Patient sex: M
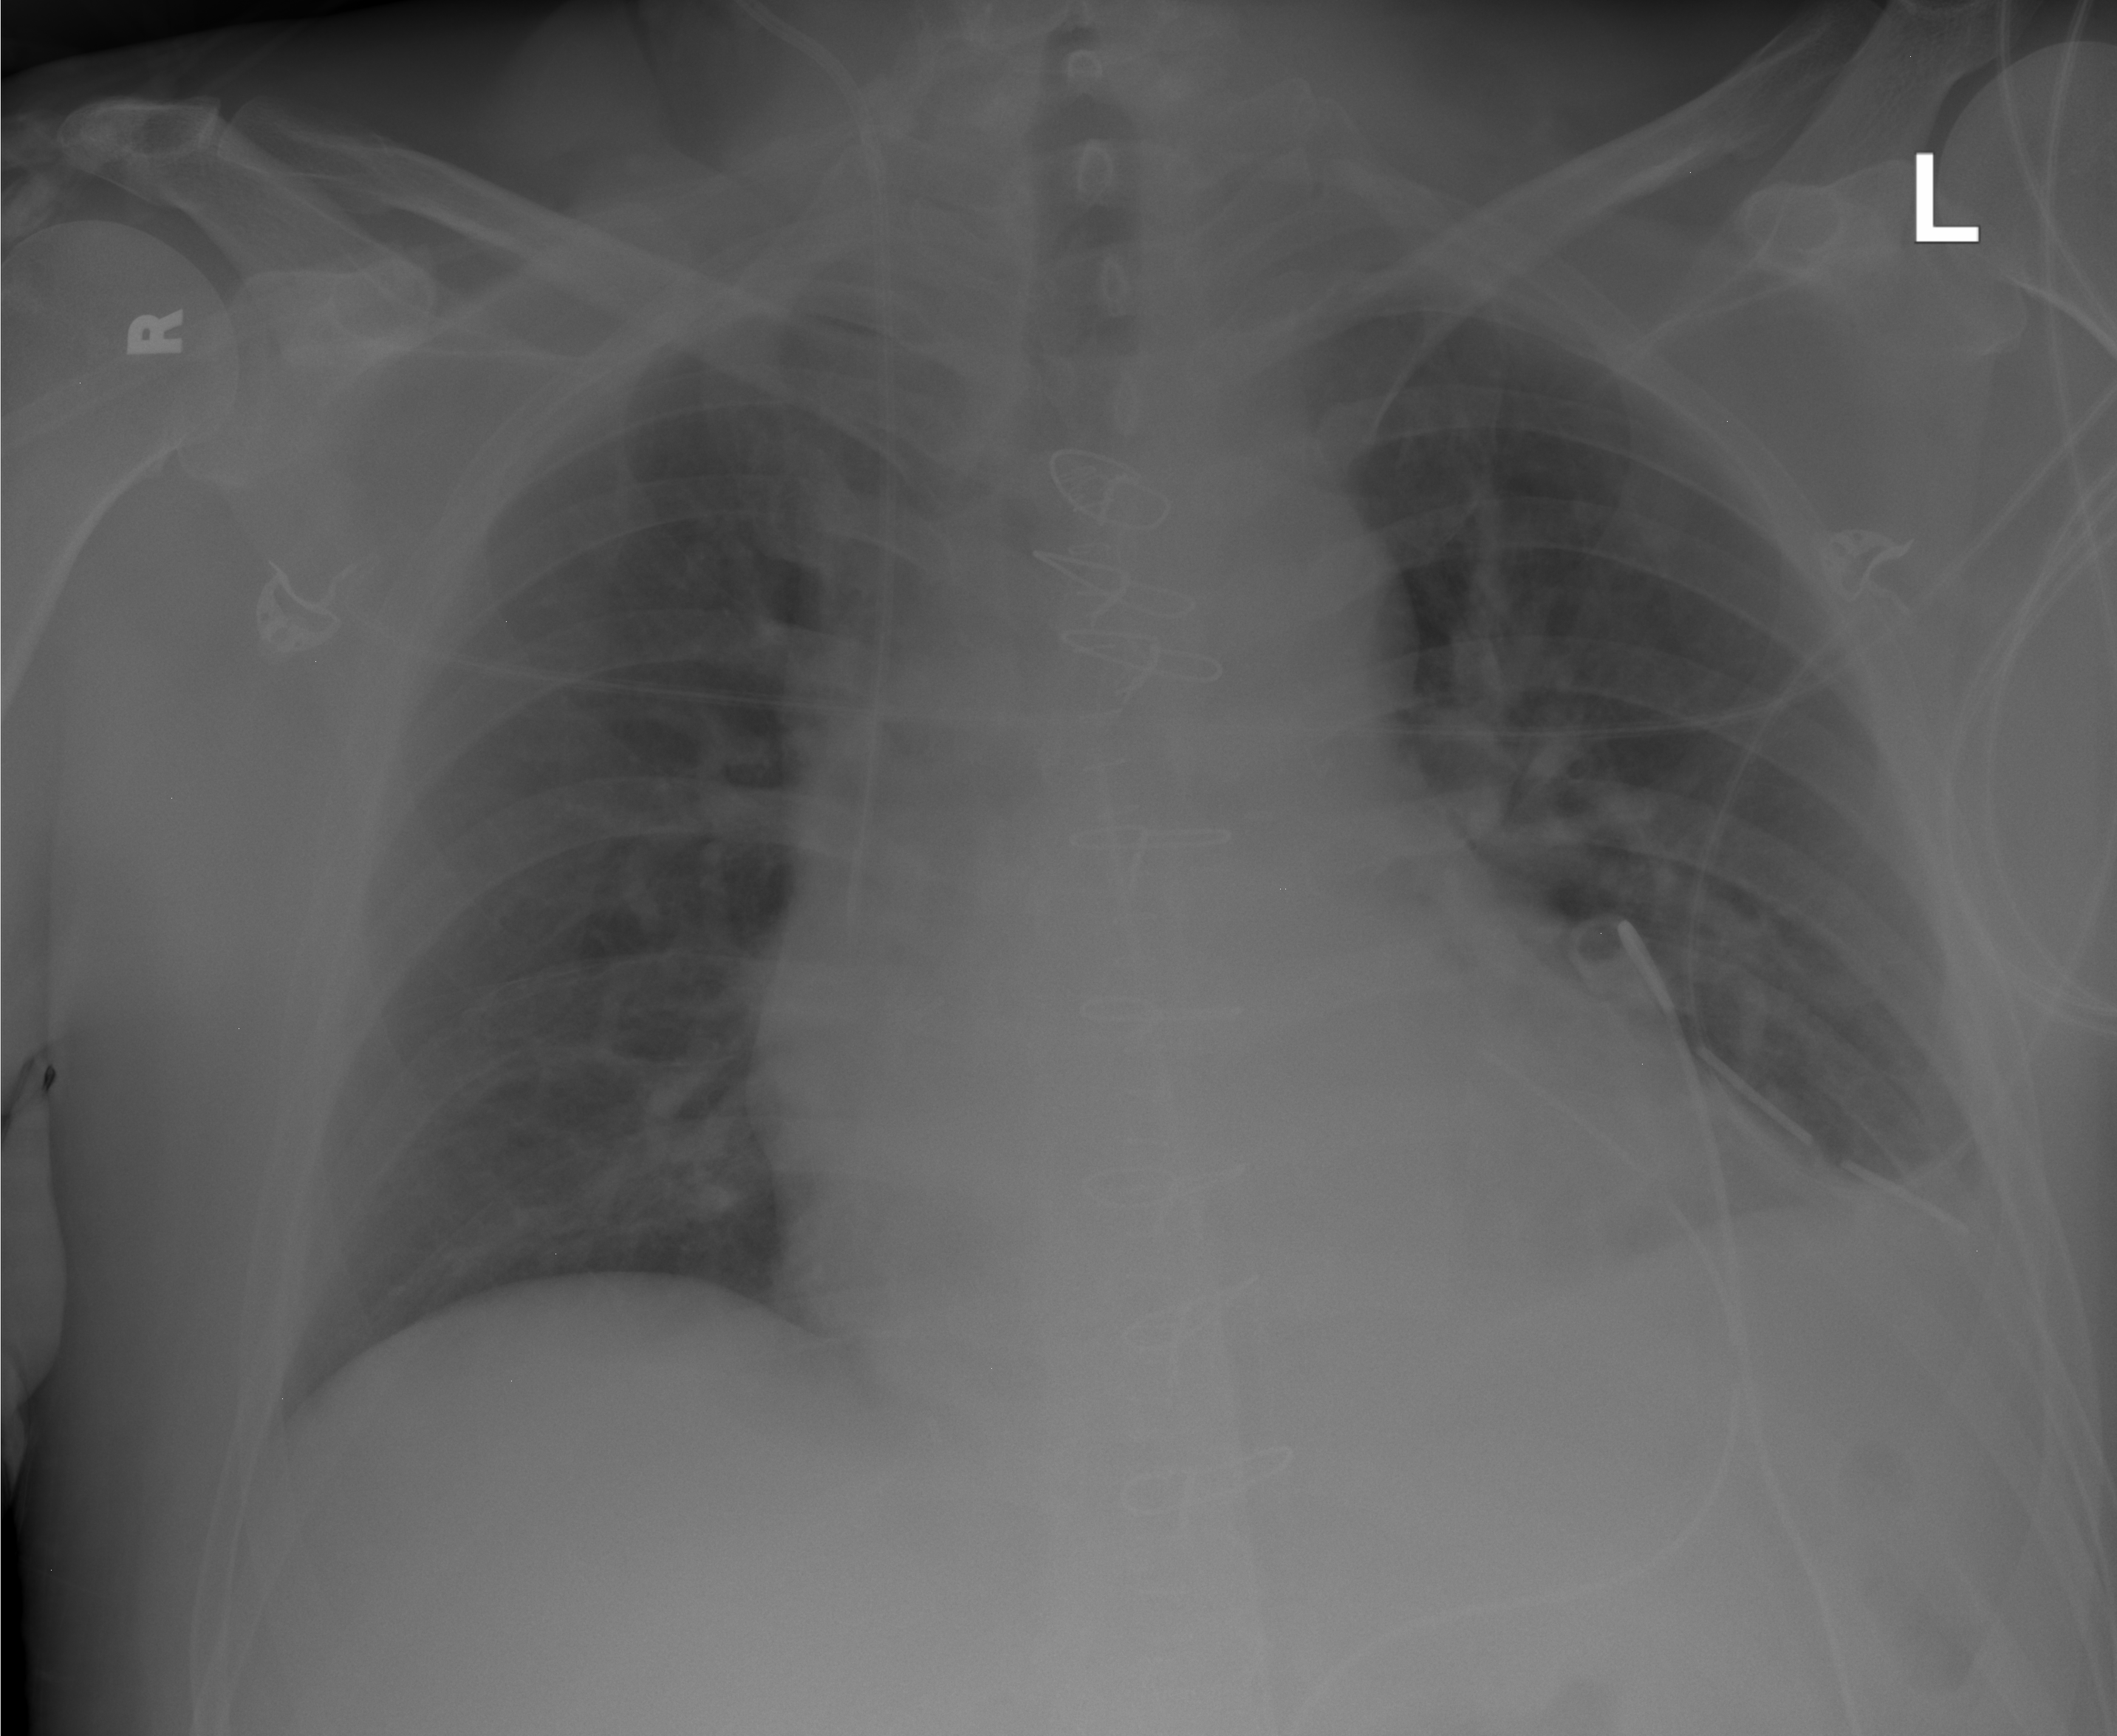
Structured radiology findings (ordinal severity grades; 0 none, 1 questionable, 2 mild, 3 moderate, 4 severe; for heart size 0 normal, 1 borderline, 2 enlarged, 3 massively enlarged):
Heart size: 2
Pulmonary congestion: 2
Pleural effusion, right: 0
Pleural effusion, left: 2
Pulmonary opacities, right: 0
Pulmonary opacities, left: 0
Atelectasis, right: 0
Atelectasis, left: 0